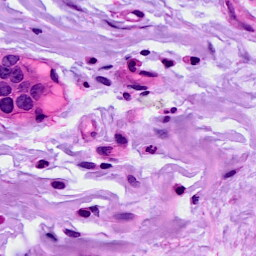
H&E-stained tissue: Breast